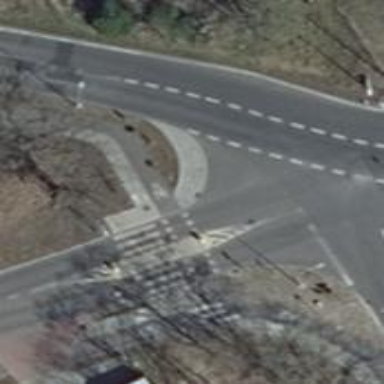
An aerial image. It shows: Uncontrolled road crossing with pedestrian island.